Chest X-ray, AP view. Patient: 66 years old, sex F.
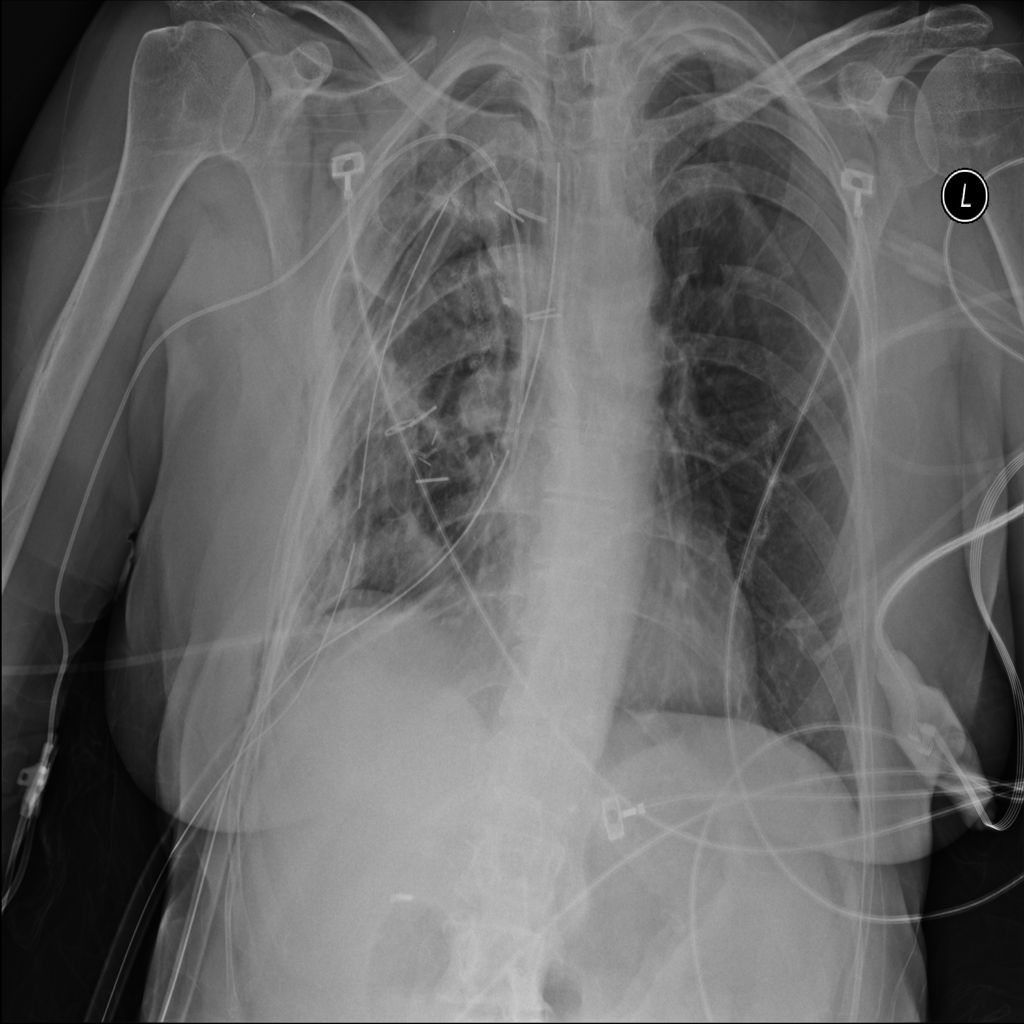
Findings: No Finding